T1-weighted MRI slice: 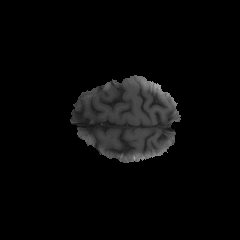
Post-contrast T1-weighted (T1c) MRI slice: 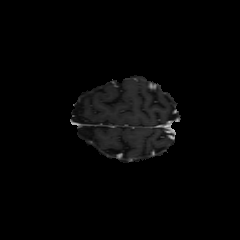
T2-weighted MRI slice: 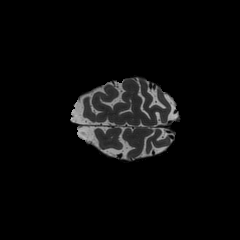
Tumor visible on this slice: no